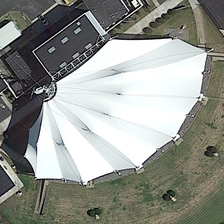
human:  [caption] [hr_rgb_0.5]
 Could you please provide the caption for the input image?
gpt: a white building is near several small buildings and green meadows .

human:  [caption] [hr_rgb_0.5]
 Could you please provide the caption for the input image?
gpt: a white building is near several small buildings and green meadows .

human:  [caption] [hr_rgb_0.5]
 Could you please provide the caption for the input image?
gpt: a white building is near several small buildings and green meadows .

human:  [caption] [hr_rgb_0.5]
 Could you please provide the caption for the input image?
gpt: a white building is near several small buildings and green meadows .

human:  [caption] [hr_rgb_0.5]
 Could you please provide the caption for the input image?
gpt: a white building is near several small buildings and green meadows .